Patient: sex F, age 38
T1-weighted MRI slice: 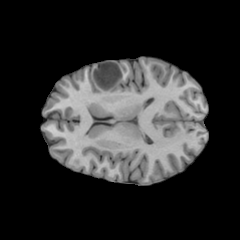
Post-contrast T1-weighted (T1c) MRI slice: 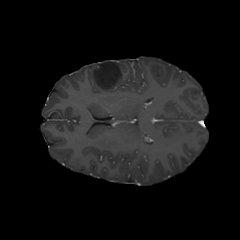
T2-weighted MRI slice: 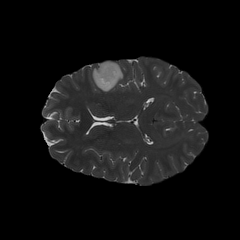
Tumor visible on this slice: yes
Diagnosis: Astrocytoma, IDH-mutant
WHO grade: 2